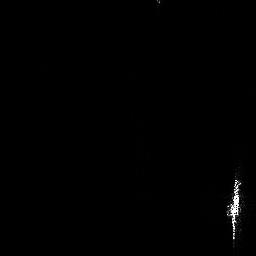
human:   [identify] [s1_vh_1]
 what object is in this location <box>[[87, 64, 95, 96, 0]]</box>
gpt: <ref>1 medium ship at the bottom right</ref>